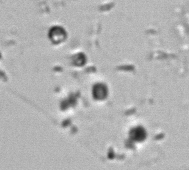
Label: Phaeocystis